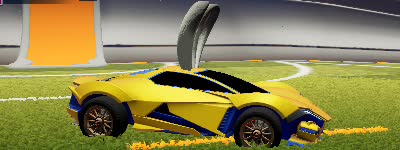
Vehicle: werewolf